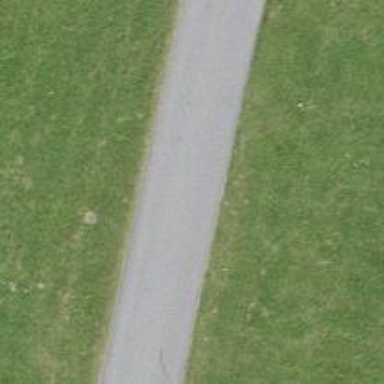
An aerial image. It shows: Unclassified road.